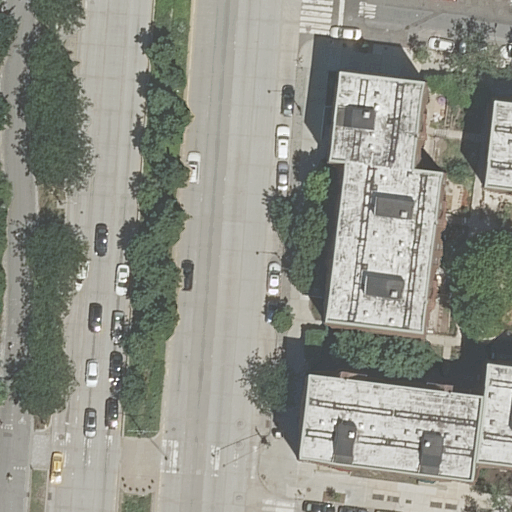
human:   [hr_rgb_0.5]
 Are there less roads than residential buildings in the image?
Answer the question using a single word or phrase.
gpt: no

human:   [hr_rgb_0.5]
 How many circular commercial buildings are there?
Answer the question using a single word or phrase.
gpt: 0

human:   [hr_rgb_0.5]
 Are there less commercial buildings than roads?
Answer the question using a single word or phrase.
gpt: yes

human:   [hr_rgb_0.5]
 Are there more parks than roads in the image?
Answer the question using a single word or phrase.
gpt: no

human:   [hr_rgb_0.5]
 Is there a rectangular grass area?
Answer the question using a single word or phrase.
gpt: yes

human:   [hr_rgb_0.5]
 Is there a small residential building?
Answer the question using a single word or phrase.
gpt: yes

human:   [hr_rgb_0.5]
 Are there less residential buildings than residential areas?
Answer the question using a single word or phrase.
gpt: no

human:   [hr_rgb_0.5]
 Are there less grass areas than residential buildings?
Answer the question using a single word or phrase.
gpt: yes

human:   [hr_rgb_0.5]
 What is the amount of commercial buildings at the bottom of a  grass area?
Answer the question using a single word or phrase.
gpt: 0

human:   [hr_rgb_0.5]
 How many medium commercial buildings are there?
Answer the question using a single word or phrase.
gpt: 0

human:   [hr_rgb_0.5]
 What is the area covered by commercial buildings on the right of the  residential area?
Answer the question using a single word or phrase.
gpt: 0m2

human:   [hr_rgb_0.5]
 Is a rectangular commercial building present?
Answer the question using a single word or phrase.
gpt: no

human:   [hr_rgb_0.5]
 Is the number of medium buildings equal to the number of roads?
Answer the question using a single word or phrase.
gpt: no

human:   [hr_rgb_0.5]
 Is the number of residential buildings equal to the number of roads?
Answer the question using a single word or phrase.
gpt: no

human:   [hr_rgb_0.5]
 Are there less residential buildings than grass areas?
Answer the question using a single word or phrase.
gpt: no

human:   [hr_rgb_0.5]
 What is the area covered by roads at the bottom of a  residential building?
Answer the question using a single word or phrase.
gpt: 0m2

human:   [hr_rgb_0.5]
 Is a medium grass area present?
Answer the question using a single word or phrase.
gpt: yes

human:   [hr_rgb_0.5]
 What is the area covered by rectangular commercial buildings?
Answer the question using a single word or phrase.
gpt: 0m2

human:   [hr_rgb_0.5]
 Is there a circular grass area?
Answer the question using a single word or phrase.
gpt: no

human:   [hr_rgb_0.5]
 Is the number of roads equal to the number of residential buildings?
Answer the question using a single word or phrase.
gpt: no

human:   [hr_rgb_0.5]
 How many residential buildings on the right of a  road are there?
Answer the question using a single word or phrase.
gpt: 7

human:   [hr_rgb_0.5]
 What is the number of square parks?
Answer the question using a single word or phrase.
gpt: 0

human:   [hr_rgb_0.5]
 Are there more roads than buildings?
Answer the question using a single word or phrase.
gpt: yes

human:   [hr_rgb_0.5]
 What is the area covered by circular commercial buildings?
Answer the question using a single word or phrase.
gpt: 0m2

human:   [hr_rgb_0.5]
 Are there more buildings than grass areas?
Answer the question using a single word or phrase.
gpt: yes

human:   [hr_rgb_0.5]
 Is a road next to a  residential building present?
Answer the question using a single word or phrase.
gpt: yes

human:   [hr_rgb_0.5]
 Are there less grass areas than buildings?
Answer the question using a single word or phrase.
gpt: yes

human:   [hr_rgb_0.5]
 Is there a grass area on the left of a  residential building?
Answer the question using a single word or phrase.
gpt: yes

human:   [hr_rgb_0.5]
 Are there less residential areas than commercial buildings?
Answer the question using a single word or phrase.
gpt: no

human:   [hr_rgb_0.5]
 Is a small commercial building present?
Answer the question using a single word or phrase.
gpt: no

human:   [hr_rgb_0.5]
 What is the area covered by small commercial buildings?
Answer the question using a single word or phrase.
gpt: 0m2

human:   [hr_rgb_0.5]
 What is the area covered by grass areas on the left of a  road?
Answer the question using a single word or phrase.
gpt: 537m2

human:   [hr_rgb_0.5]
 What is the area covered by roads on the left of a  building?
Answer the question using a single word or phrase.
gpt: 0m2

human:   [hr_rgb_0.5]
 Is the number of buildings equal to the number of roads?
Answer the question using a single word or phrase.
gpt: no

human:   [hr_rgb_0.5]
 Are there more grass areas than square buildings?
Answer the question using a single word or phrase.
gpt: yes

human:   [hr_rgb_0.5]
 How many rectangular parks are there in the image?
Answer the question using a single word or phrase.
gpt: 1